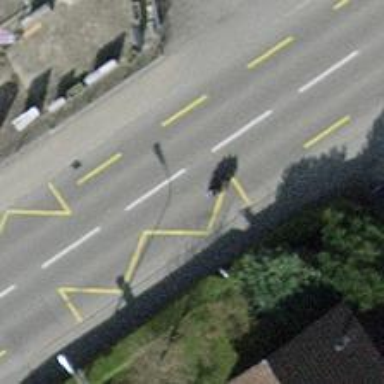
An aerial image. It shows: Bus stop with platform for public transport.